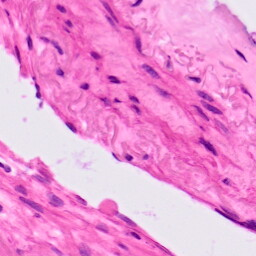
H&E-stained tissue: Lung